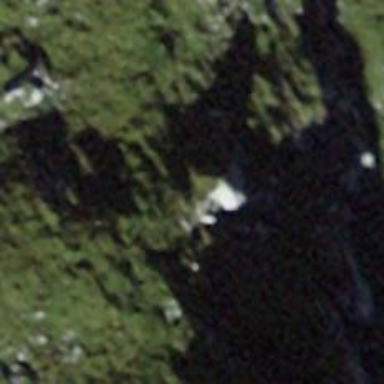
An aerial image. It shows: Cliff in nature.